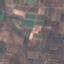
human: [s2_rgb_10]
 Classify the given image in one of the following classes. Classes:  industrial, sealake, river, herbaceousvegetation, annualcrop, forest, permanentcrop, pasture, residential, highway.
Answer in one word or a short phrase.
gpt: PermanentCrop